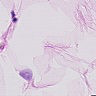
Metastatic tissue present: no